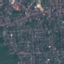
Label: Residential